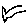
Label: fish